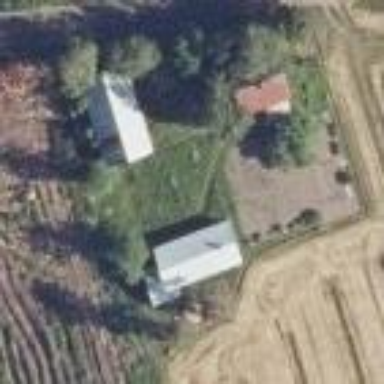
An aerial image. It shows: Farmyard area.